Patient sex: M
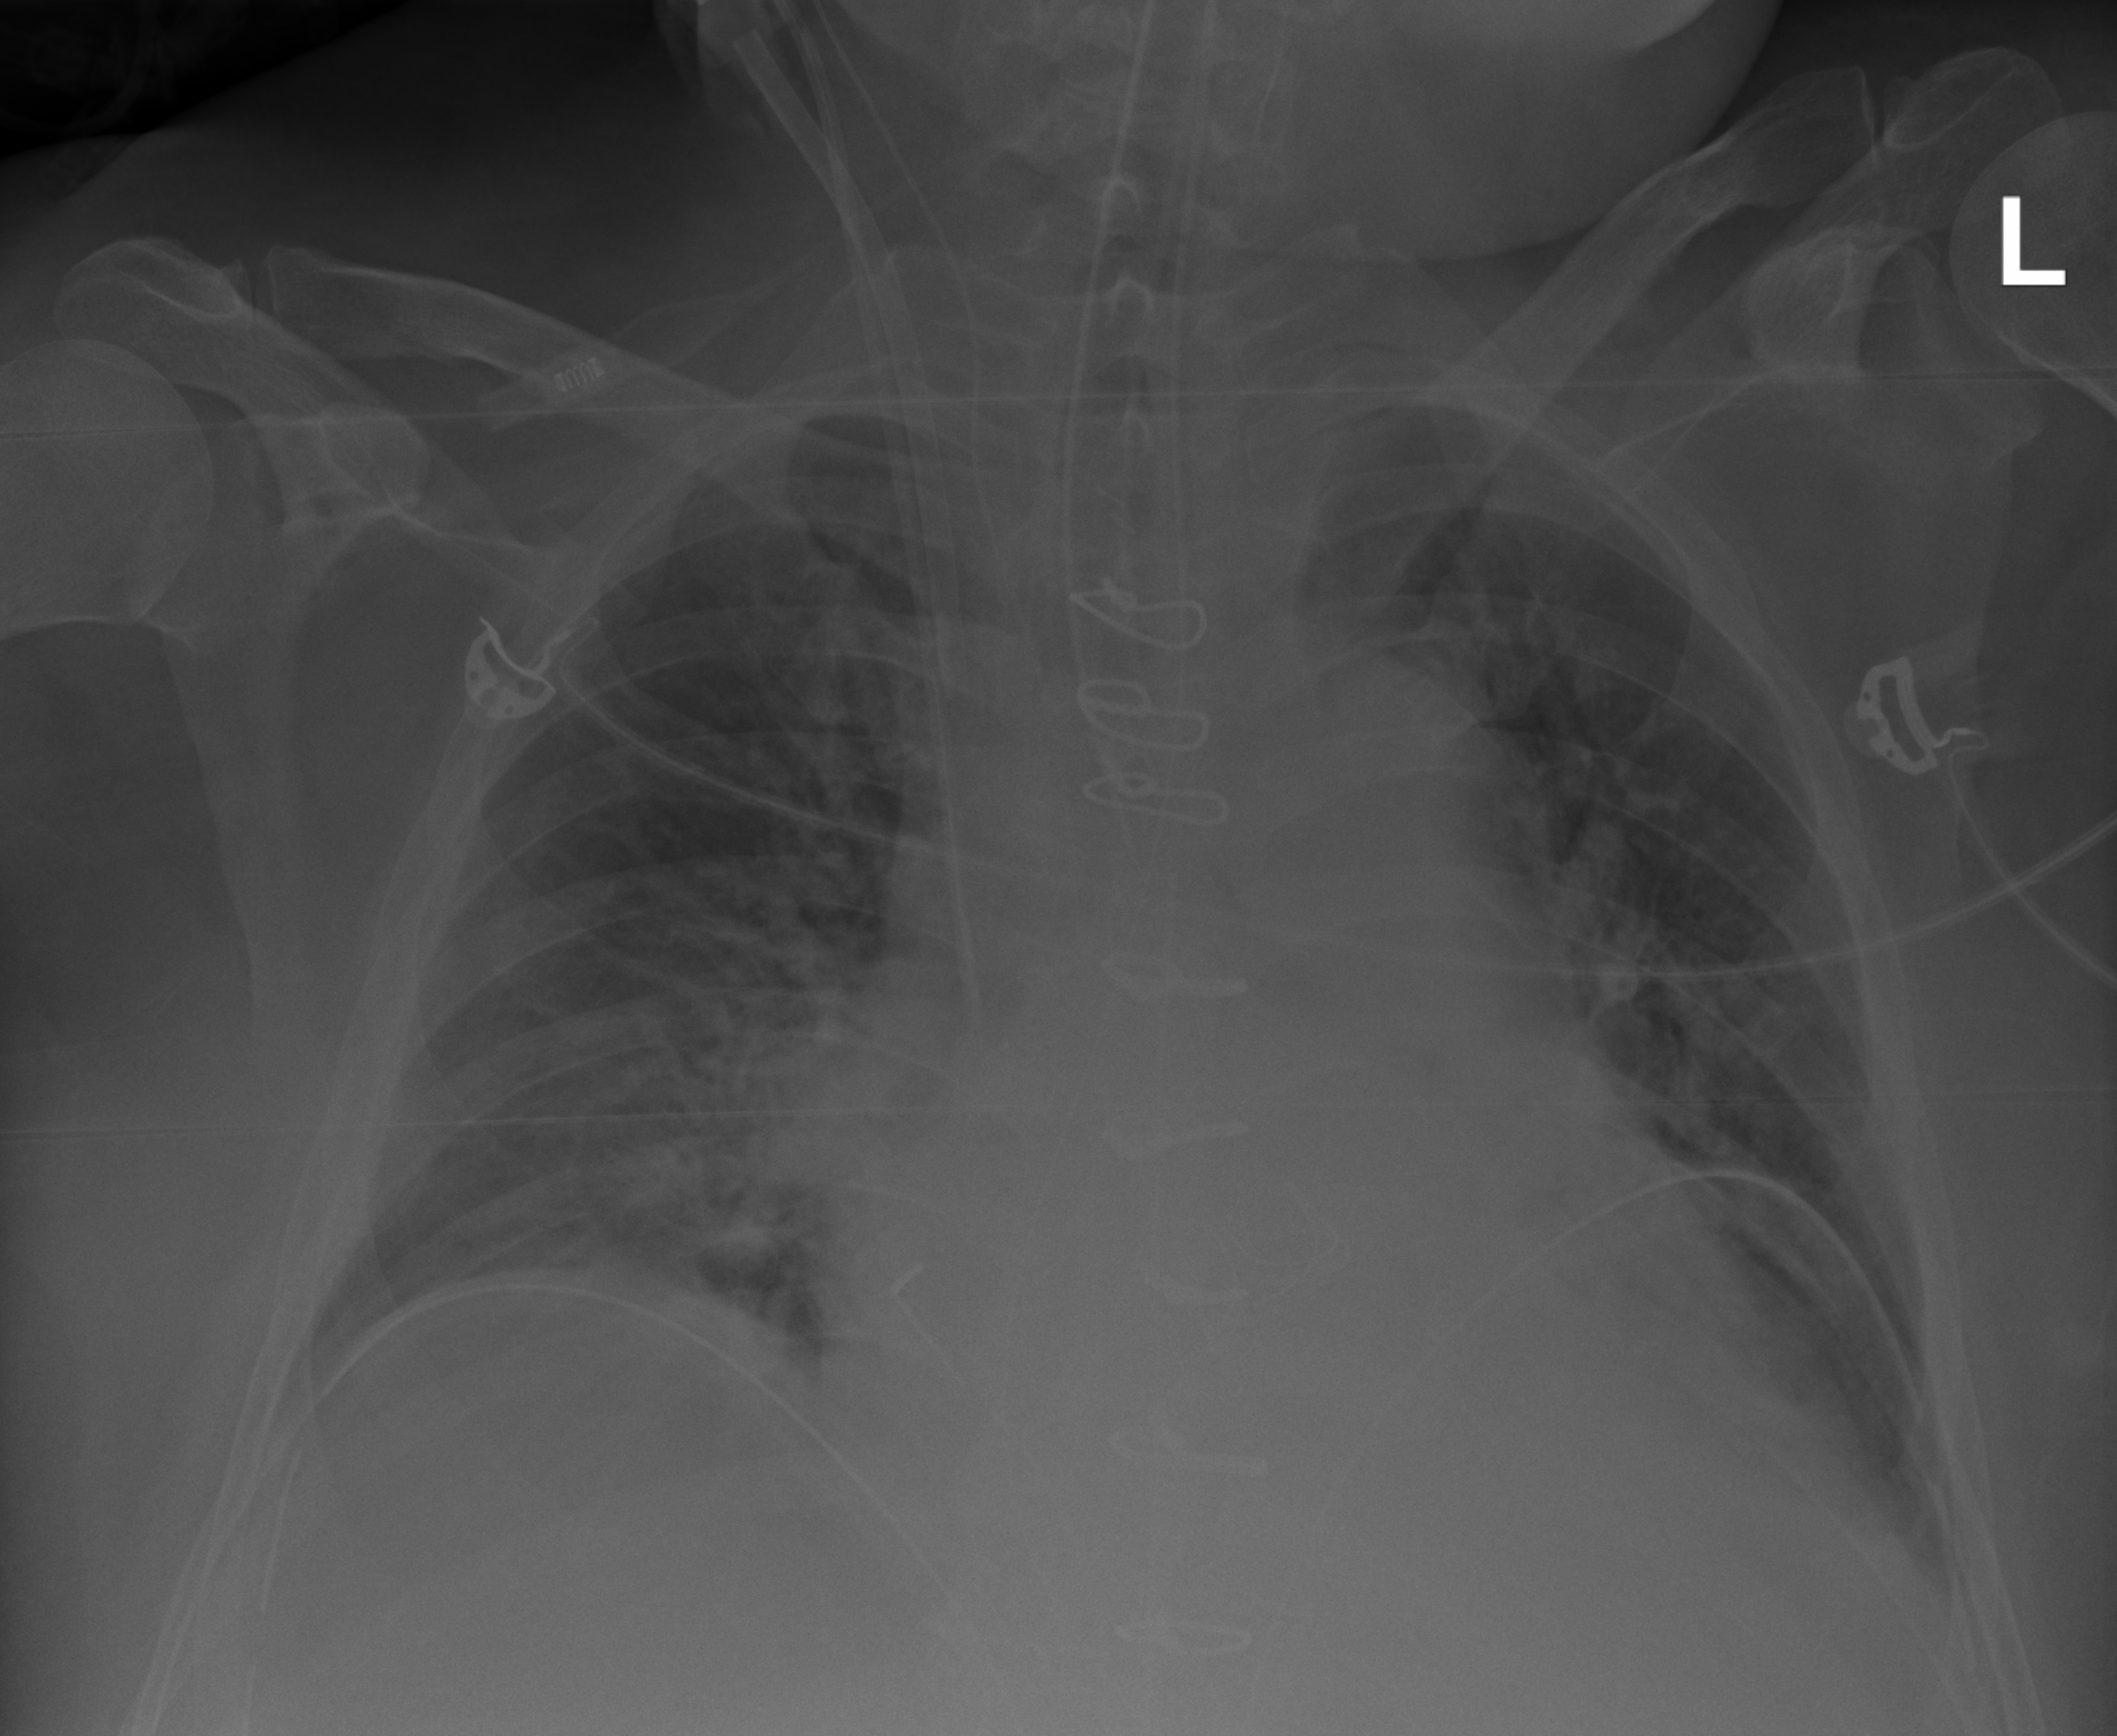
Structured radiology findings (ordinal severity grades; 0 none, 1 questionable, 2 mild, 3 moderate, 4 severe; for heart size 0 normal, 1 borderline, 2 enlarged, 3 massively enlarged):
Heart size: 2
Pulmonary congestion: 2
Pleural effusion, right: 2
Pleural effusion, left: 2
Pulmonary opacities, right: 2
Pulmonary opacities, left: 2
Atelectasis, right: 2
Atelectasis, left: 2